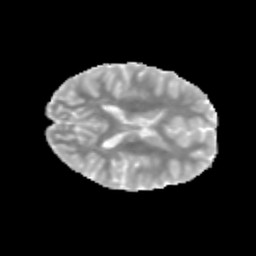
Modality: MD
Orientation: axial
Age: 11
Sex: female
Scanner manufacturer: siemens
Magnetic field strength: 3 T
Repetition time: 3.8 s
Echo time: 0.07 s